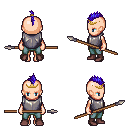
a pixel art fantasy rpg character, female body template, human, light skin, steel chest armor, teal pants, blue mohawk hairstyle, gold tiara, maroon shoes, spear, four views (front, back, left, right), 2x2 character sprite sheet, small pixel art, hard edges, no anti-aliasing